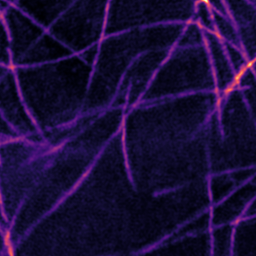
Label: Super-resolution Microtubules image